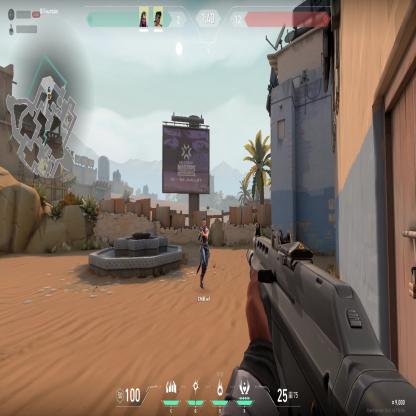
Label: teammate